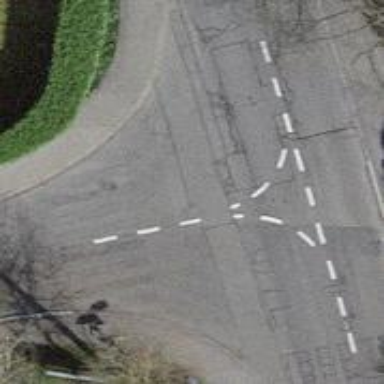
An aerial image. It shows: Uncontrolled zebra crossing on the road.